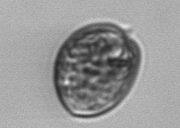
Label: Prorocentrum